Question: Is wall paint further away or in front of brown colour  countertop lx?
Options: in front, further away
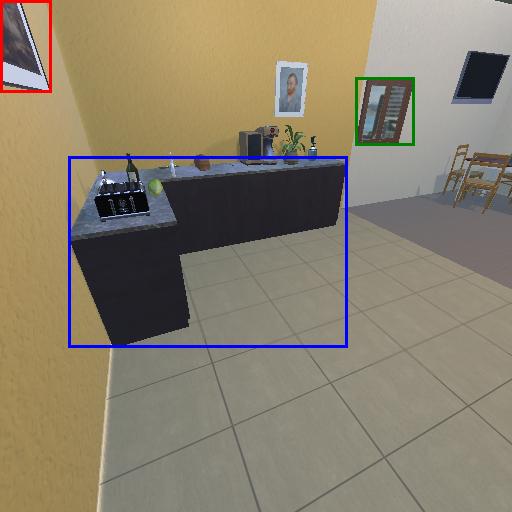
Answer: in front